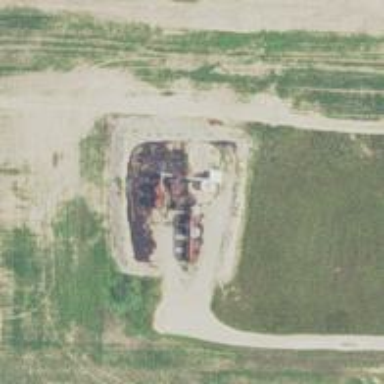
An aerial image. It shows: Storage tank with man-made structure.